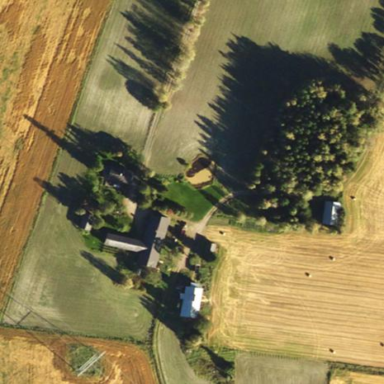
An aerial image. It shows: Farmyard area.